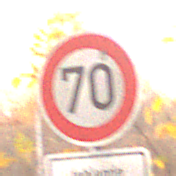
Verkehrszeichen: Geschwindigkeit70
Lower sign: HinweiseAufGefahrenDurchVerbaleAngabe7
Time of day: SunriseSunset
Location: Roofed (Suburban)
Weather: Clear
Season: NotSpecified
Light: Natural